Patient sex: M
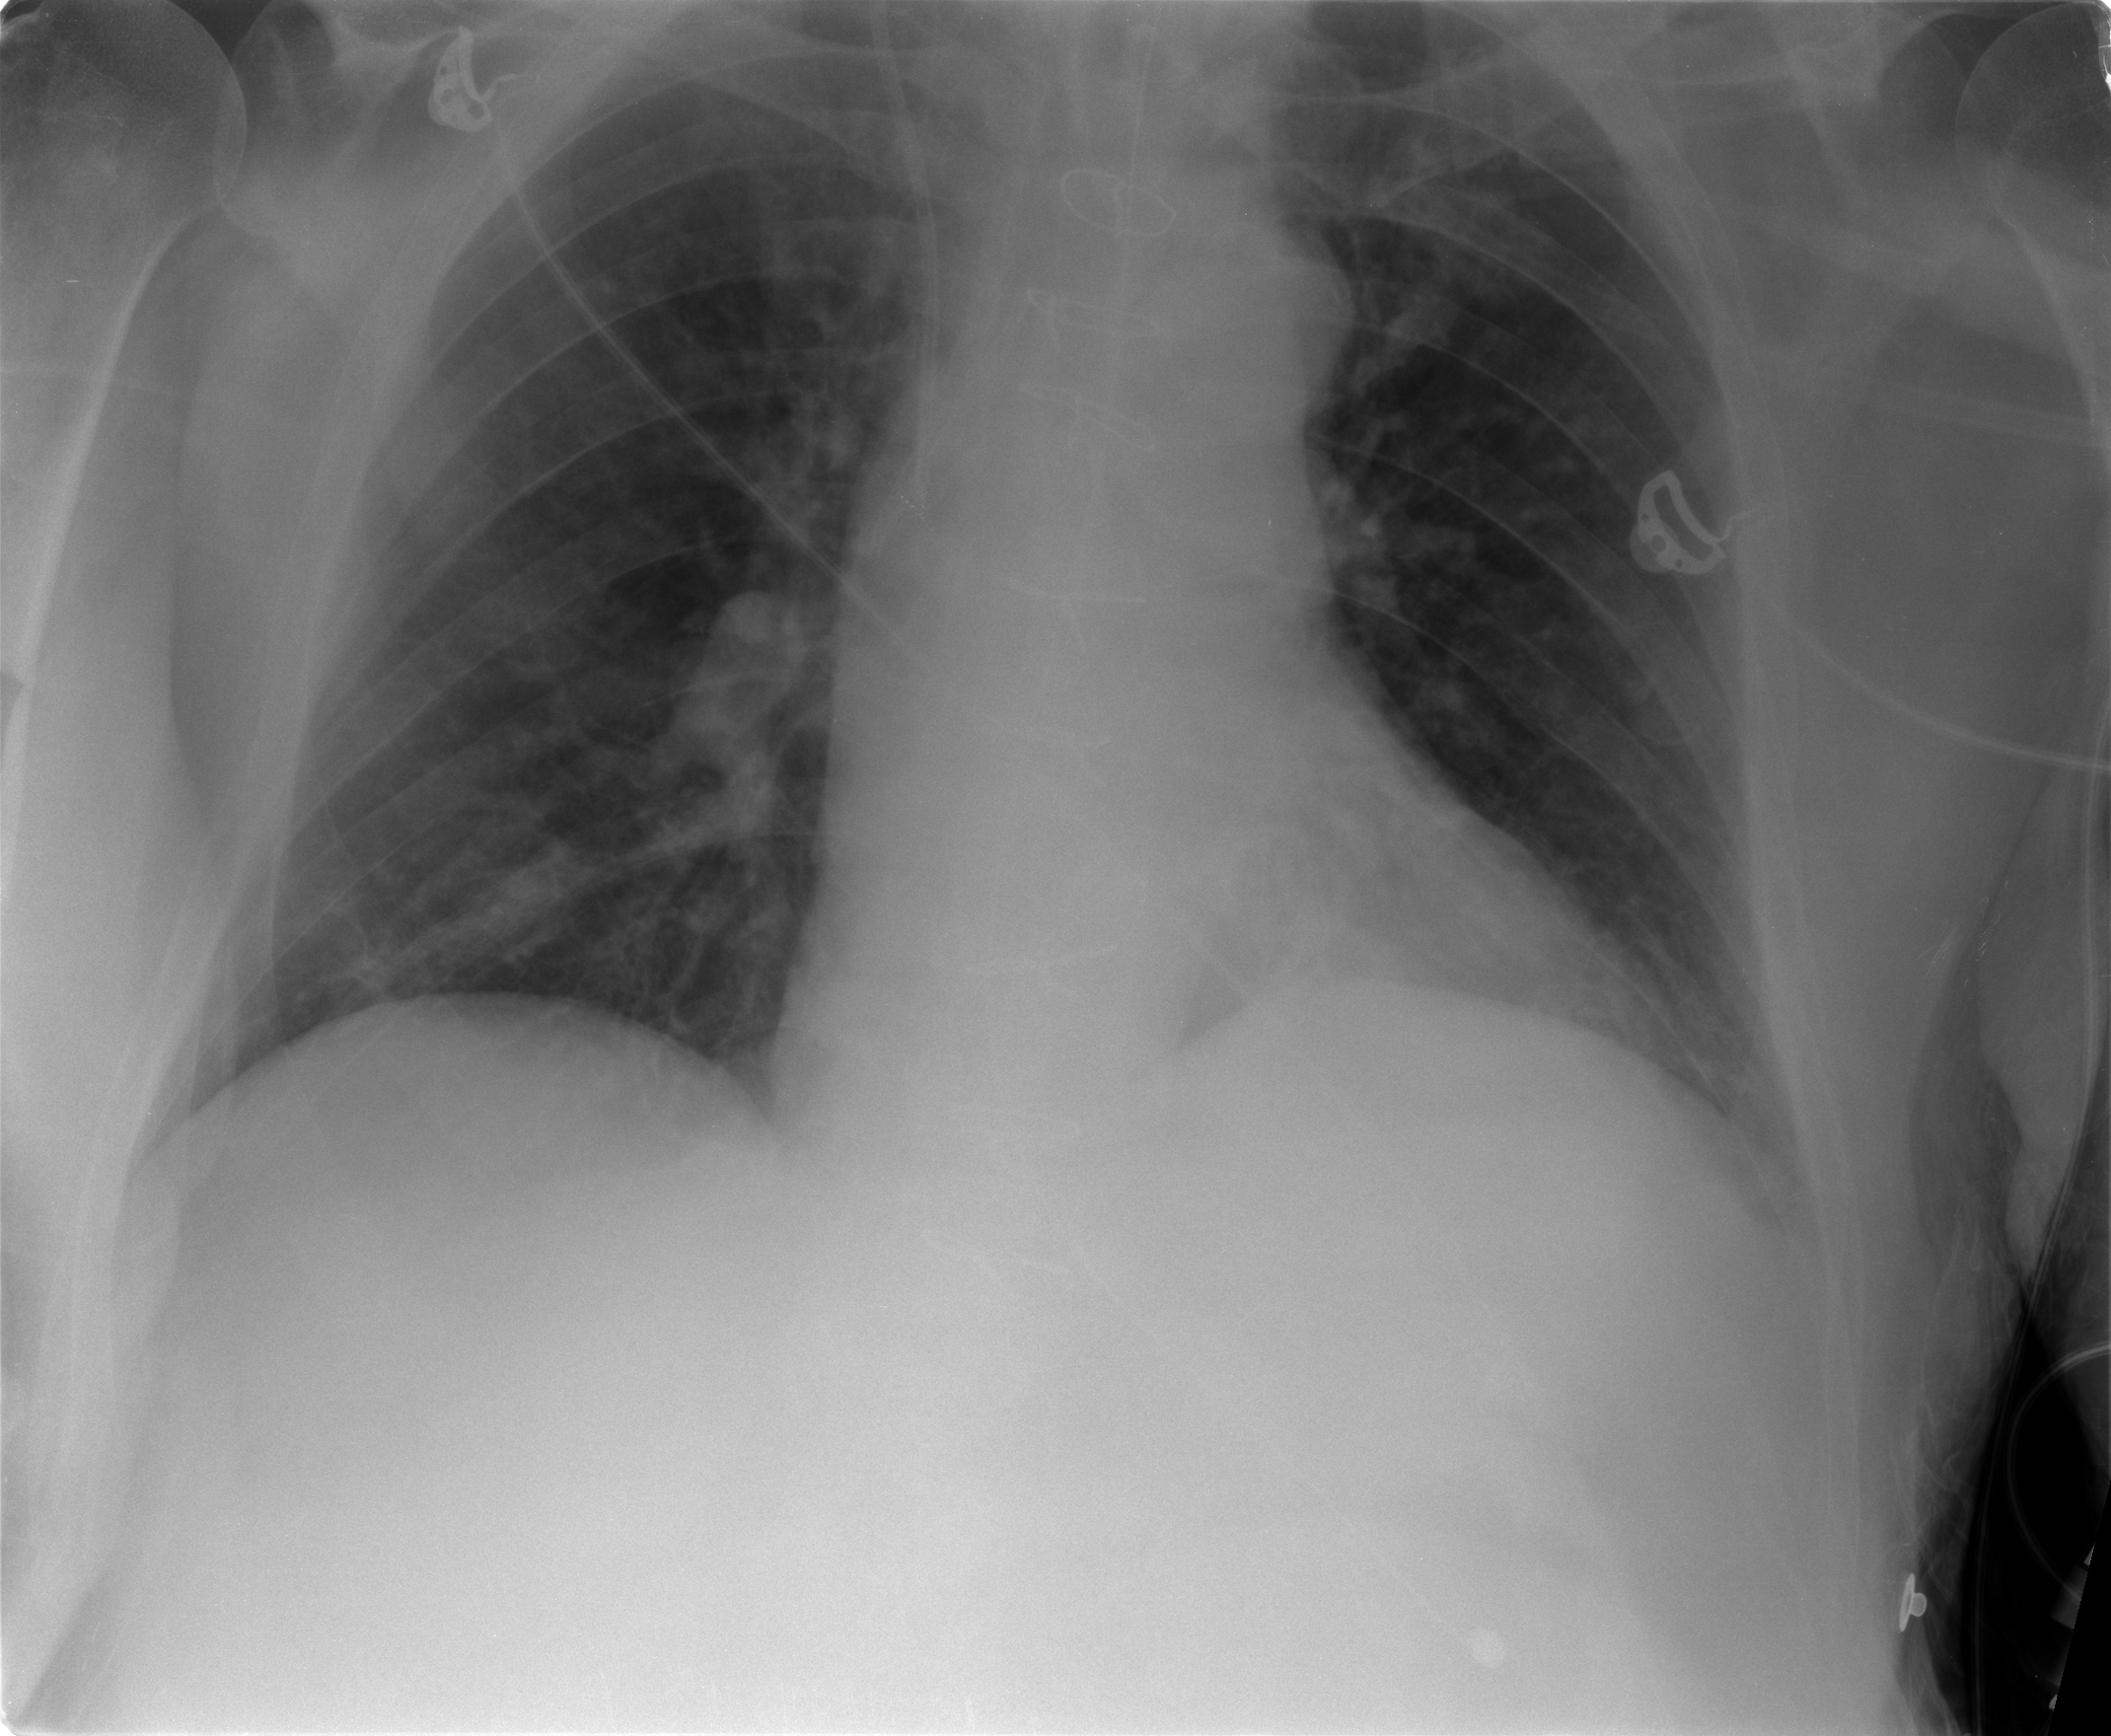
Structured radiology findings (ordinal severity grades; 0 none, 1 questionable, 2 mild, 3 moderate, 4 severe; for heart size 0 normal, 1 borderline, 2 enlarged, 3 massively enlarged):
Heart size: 2
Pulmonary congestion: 0
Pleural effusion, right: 0
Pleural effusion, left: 0
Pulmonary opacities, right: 0
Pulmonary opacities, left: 0
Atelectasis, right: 2
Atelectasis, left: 1